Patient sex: F
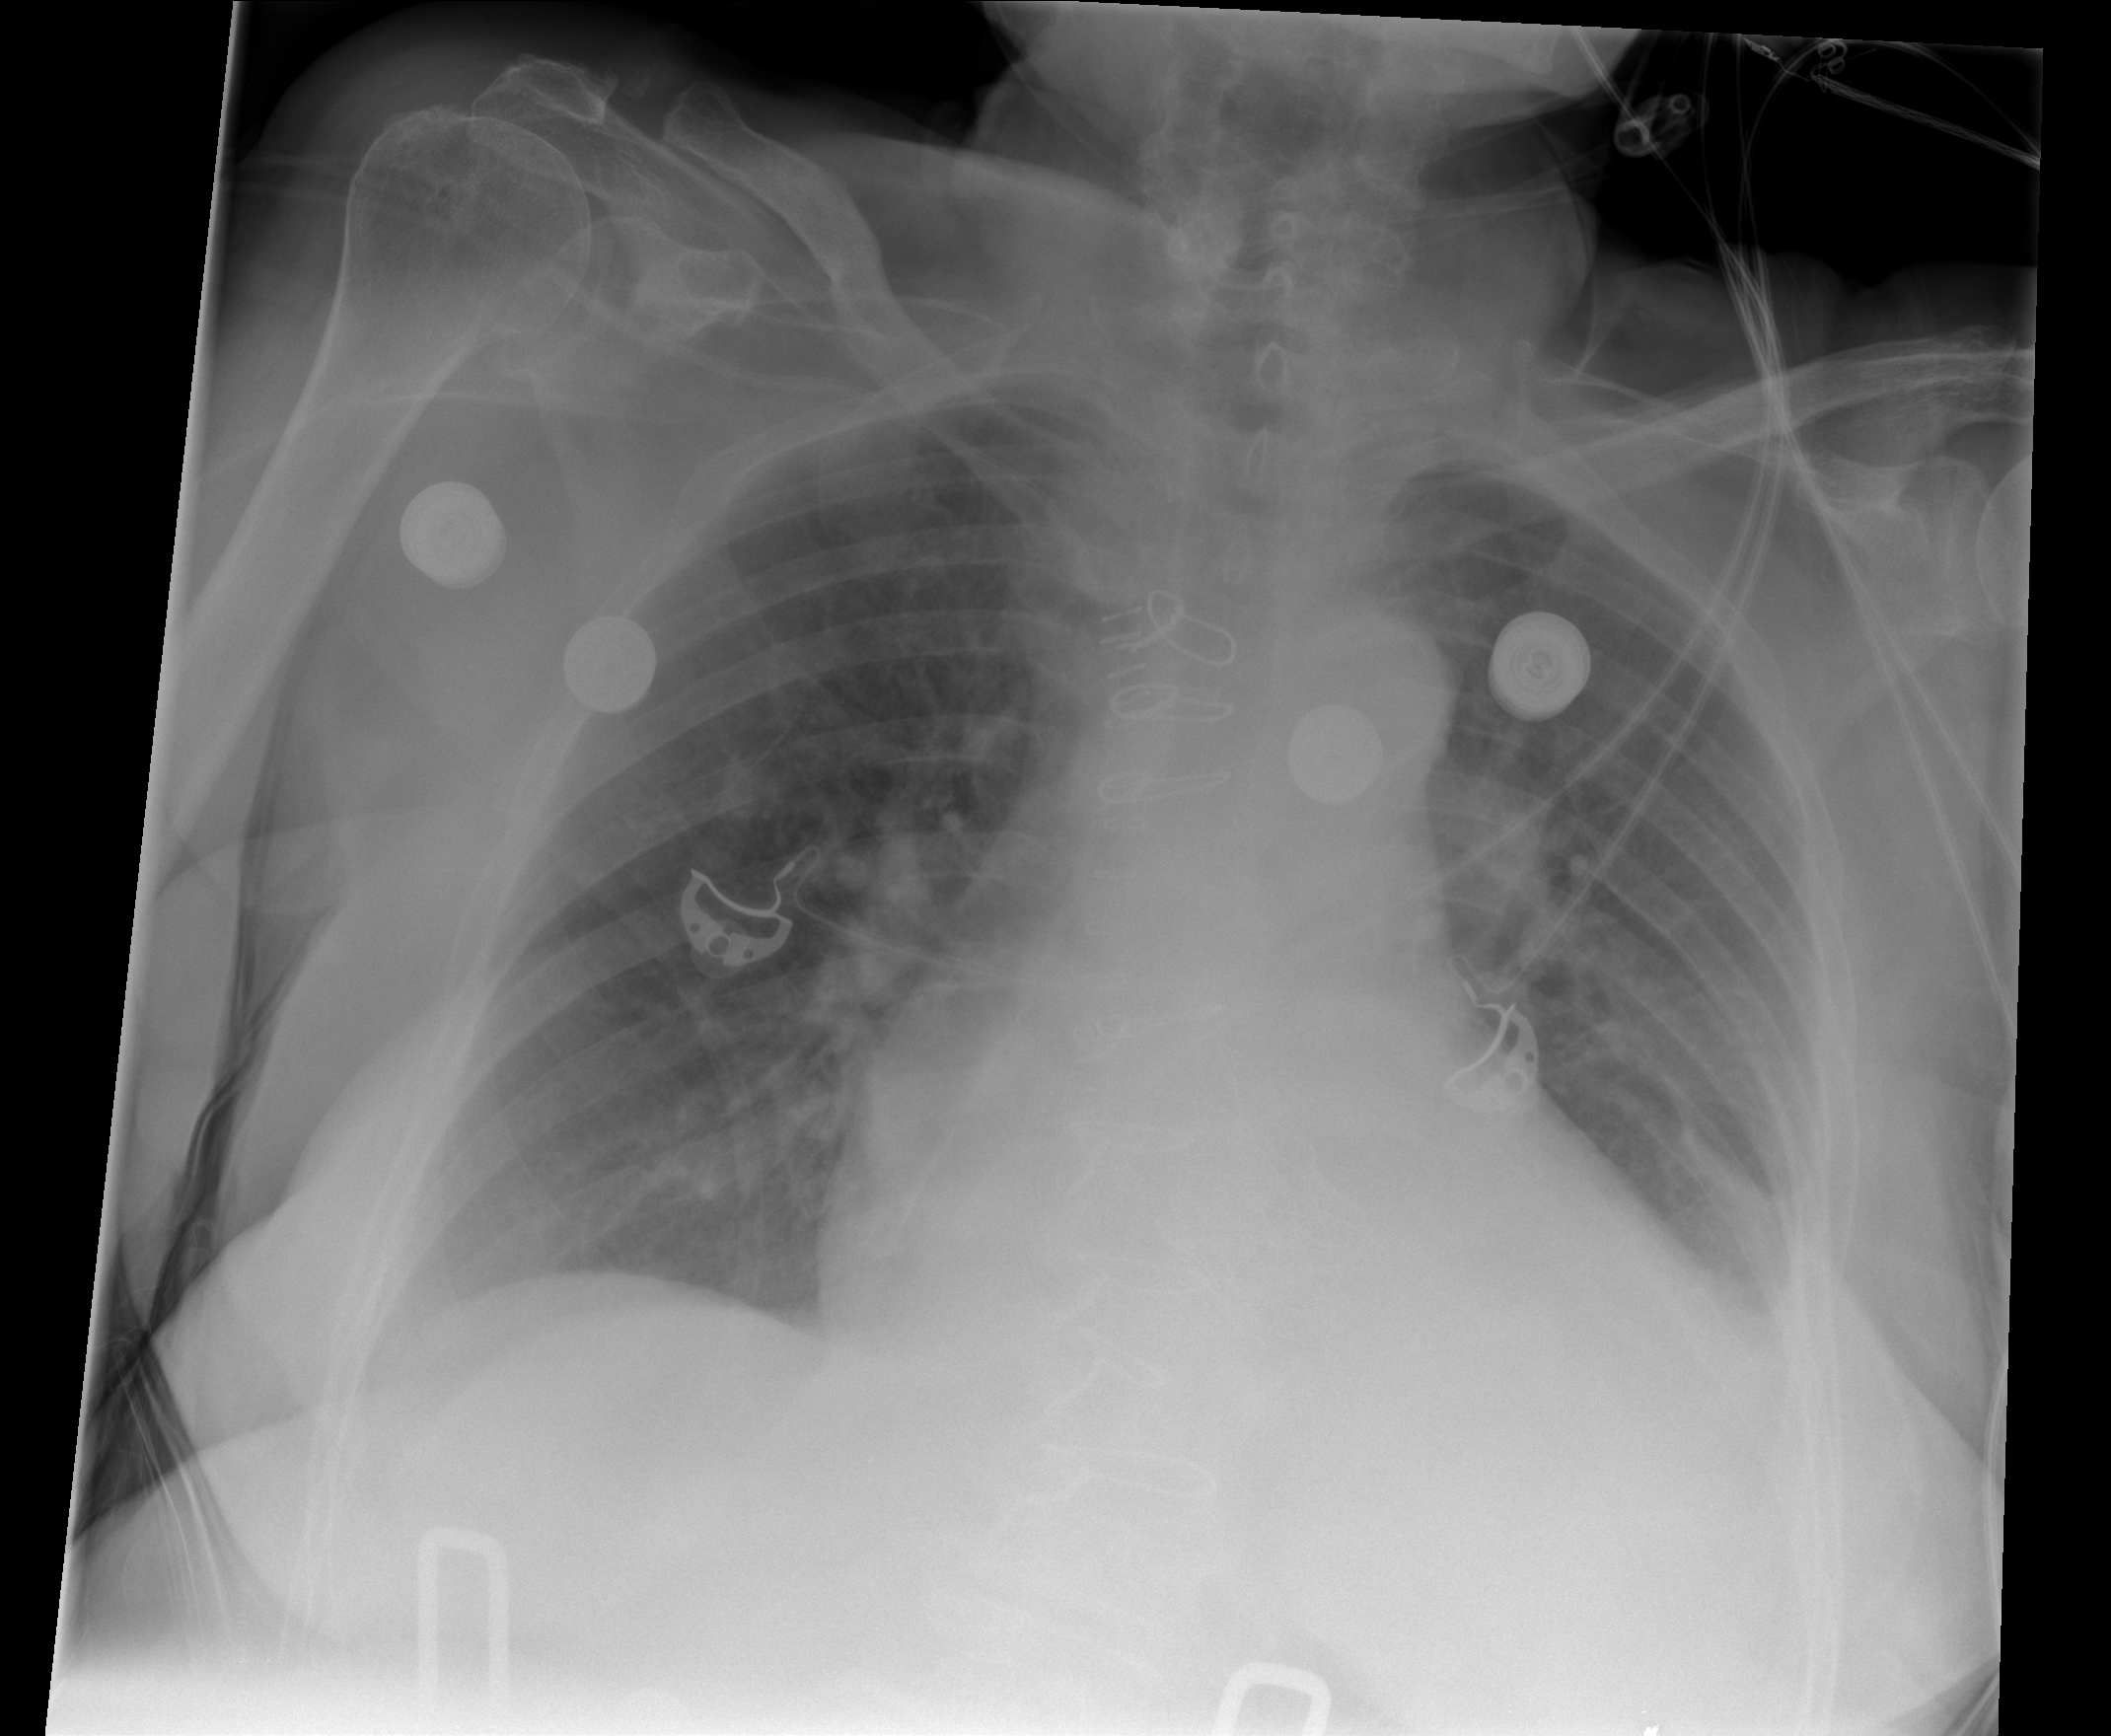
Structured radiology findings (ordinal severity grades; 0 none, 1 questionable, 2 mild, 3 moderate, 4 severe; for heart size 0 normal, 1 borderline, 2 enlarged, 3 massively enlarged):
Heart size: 2
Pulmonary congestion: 0
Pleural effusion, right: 0
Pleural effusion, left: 2
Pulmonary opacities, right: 0
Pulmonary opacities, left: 0
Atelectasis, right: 0
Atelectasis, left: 2